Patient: sex M, age 36
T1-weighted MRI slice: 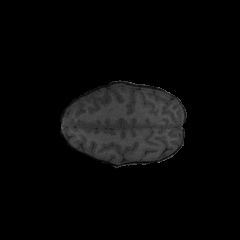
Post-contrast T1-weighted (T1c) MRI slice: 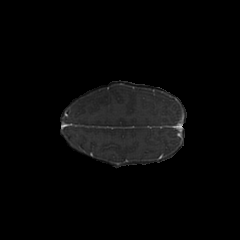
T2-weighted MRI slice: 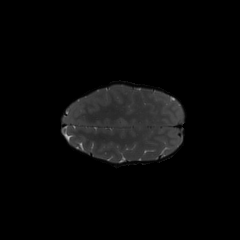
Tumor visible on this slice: no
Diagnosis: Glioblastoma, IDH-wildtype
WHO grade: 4